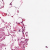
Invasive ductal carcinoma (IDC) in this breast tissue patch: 0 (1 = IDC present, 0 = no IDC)